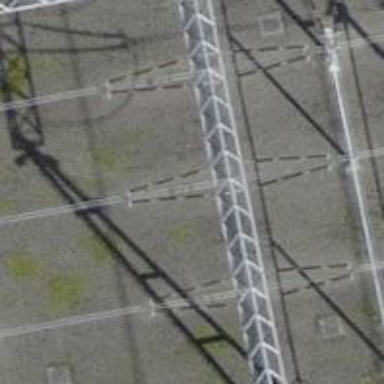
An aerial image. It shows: Three cables of power line.